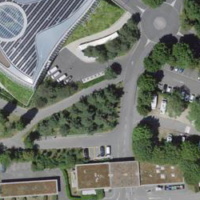
EUNIS habitat code: 53
Species observed at this site:
Lonicera tatarica
Passer domesticus
Knautia arvensis